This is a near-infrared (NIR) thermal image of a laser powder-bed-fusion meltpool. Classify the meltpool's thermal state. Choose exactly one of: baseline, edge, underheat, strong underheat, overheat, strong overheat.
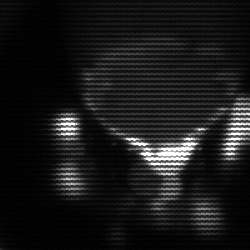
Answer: edge